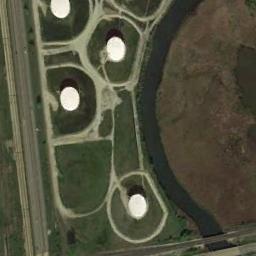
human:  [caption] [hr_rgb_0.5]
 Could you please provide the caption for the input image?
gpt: There are several neatly arranged large oil storage tanks in the factory, And there are large lawns in the factory .

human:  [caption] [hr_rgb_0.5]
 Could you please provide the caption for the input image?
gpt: There are four black storage tanks on the grass next to a river .

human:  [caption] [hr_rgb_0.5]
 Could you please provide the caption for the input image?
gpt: Here are two white storage tanks of the same size .

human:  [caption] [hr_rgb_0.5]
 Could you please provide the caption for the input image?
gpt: There is a road beside the storage tanks .

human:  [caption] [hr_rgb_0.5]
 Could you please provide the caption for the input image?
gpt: There are four white storage tanks on a green meadow .